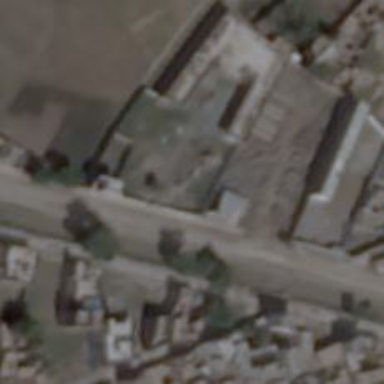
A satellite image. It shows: School.